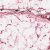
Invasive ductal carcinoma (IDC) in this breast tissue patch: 0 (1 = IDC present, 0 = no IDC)